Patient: sex M, age 78
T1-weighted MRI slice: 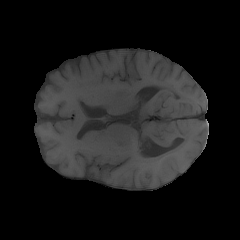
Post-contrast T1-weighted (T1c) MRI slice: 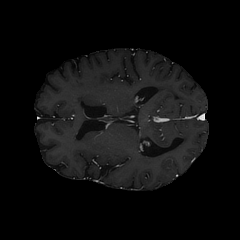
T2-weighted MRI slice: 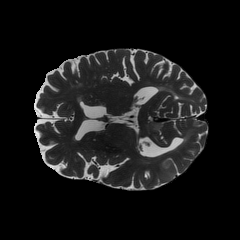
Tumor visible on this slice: yes
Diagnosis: Glioblastoma, IDH-wildtype
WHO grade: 4